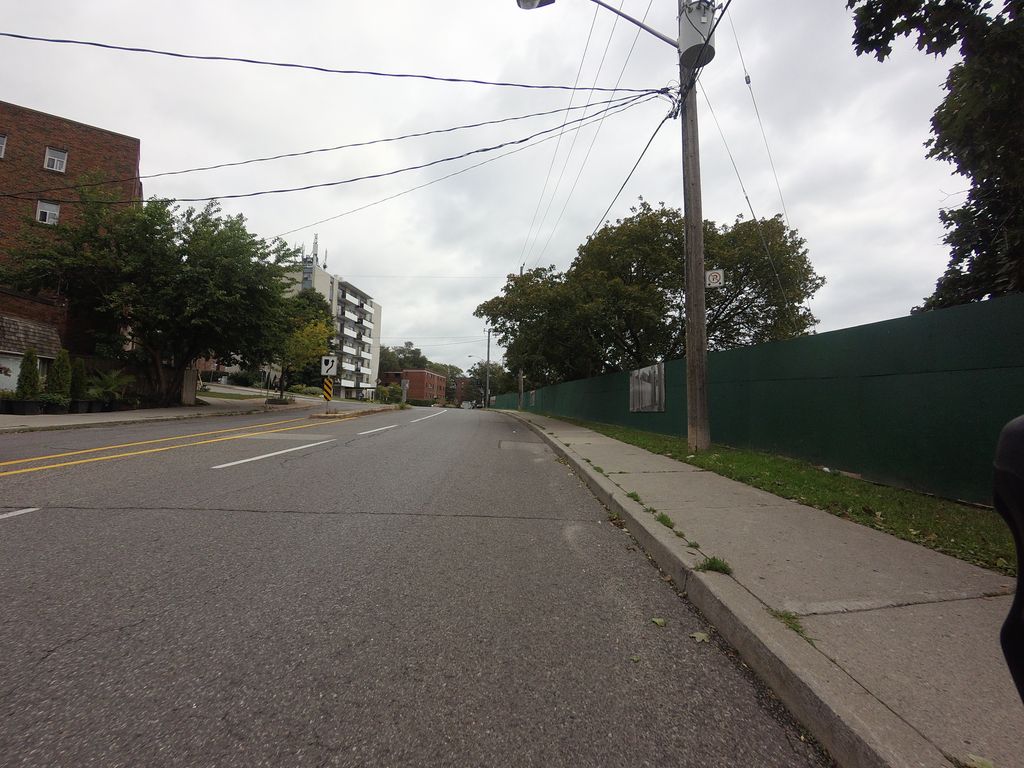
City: toronto